Field crop: maize
Growth stage: 1
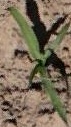
Species: maize